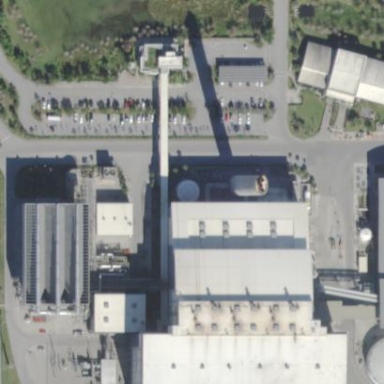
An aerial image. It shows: Industrial power plant with the landuse set as industrial.